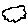
Label: cloud